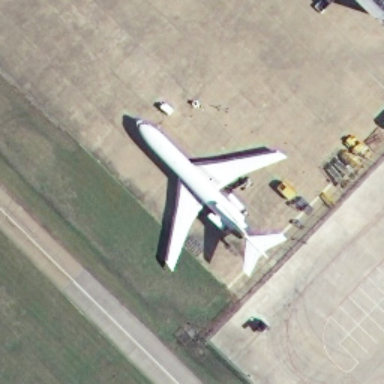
There is an airplane in the airport .